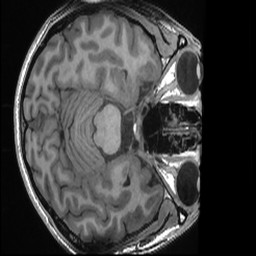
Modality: T1w
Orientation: axial
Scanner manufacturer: ge
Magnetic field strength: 3 T
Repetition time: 0.007788 s
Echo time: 0.00302 s